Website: home-depot
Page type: store-pickup
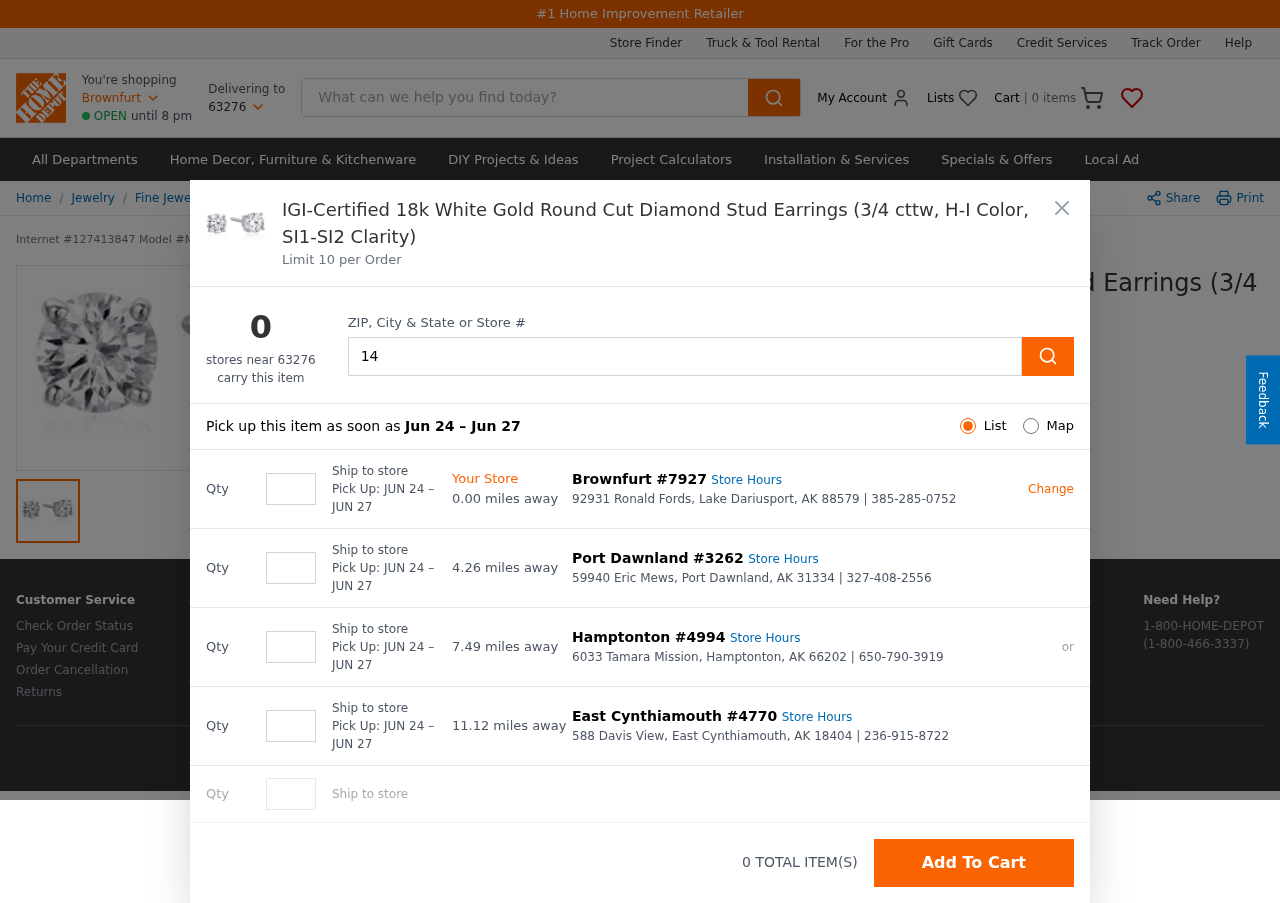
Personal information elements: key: PII_CITY
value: Brownfurt
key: PII_LOCATION1_CITY_STATE_ZIP
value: Lake Dariusport, AK 88579
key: PII_LOCATION1_STREET
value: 92931 Ronald Fords
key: PII_LOCATION2_CITY
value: Port Dawnland
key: PII_LOCATION2_CITY_STATE_ZIP
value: Port Dawnland, AK 31334
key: PII_LOCATION2_STREET
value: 59940 Eric Mews
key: PII_LOCATION3_CITY
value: Hamptonton
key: PII_LOCATION3_CITY_STATE_ZIP
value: Hamptonton, AK 66202
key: PII_LOCATION3_STREET
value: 6033 Tamara Mission
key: PII_LOCATION4_CITY
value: East Cynthiamouth
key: PII_LOCATION4_CITY_STATE_ZIP
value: East Cynthiamouth, AK 18404
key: PII_LOCATION4_STREET
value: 588 Davis View
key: PII_POSTCODE
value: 63276
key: PII_POSTCODE2
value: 14119
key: PII_LOCATION1_PHONE
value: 385-285-0752
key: PII_LOCATION2_PHONE
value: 327-408-2556
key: PII_LOCATION3_PHONE
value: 650-790-3919
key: PII_LOCATION4_PHONE
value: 236-915-8722
Product elements: key: PRODUCT1_BREADCRUMB
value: Jewelry
Fine Jewelry
Earrings
Diamond Earrings
Stud Earrings
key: PRODUCT1_NAME
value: IGI-Certified 18k White Gold Round Cut Diamond Stud Earrings (3/4 cttw, H-I Color, SI1-SI2 Clarity)
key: PRODUCT_INTERNET_NUMBER
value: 127413847
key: PRODUCT_MODEL_NUMBER
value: MW_OHW991901
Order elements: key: ORDER_NUM_ITEMS
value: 0
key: ORDER_PICKUP_DATE_RANGE
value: JUN 24 – JUN 27
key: ORDER_PICKUP_DATE_RANGE
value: Jun 24 – Jun 27
Search elements: key: HEADER_SEARCH
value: What can we help you find today?
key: SEARCH_STORE_LOCATION
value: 14119
Other elements: key: STORE1_DISTANCE
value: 0.00
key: STORE1_NUMBER
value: #7927
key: STORE2_DISTANCE
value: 4.26
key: STORE2_NUMBER
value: #3262
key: STORE3_DISTANCE
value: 7.49
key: STORE3_NUMBER
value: #4994
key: STORE4_DISTANCE
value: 11.12
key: STORE4_NUMBER
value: #4770